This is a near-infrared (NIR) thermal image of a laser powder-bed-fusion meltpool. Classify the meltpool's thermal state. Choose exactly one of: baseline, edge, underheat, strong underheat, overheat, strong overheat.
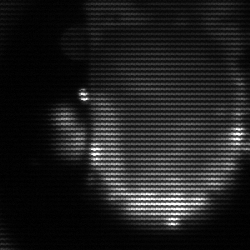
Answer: baseline